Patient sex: M
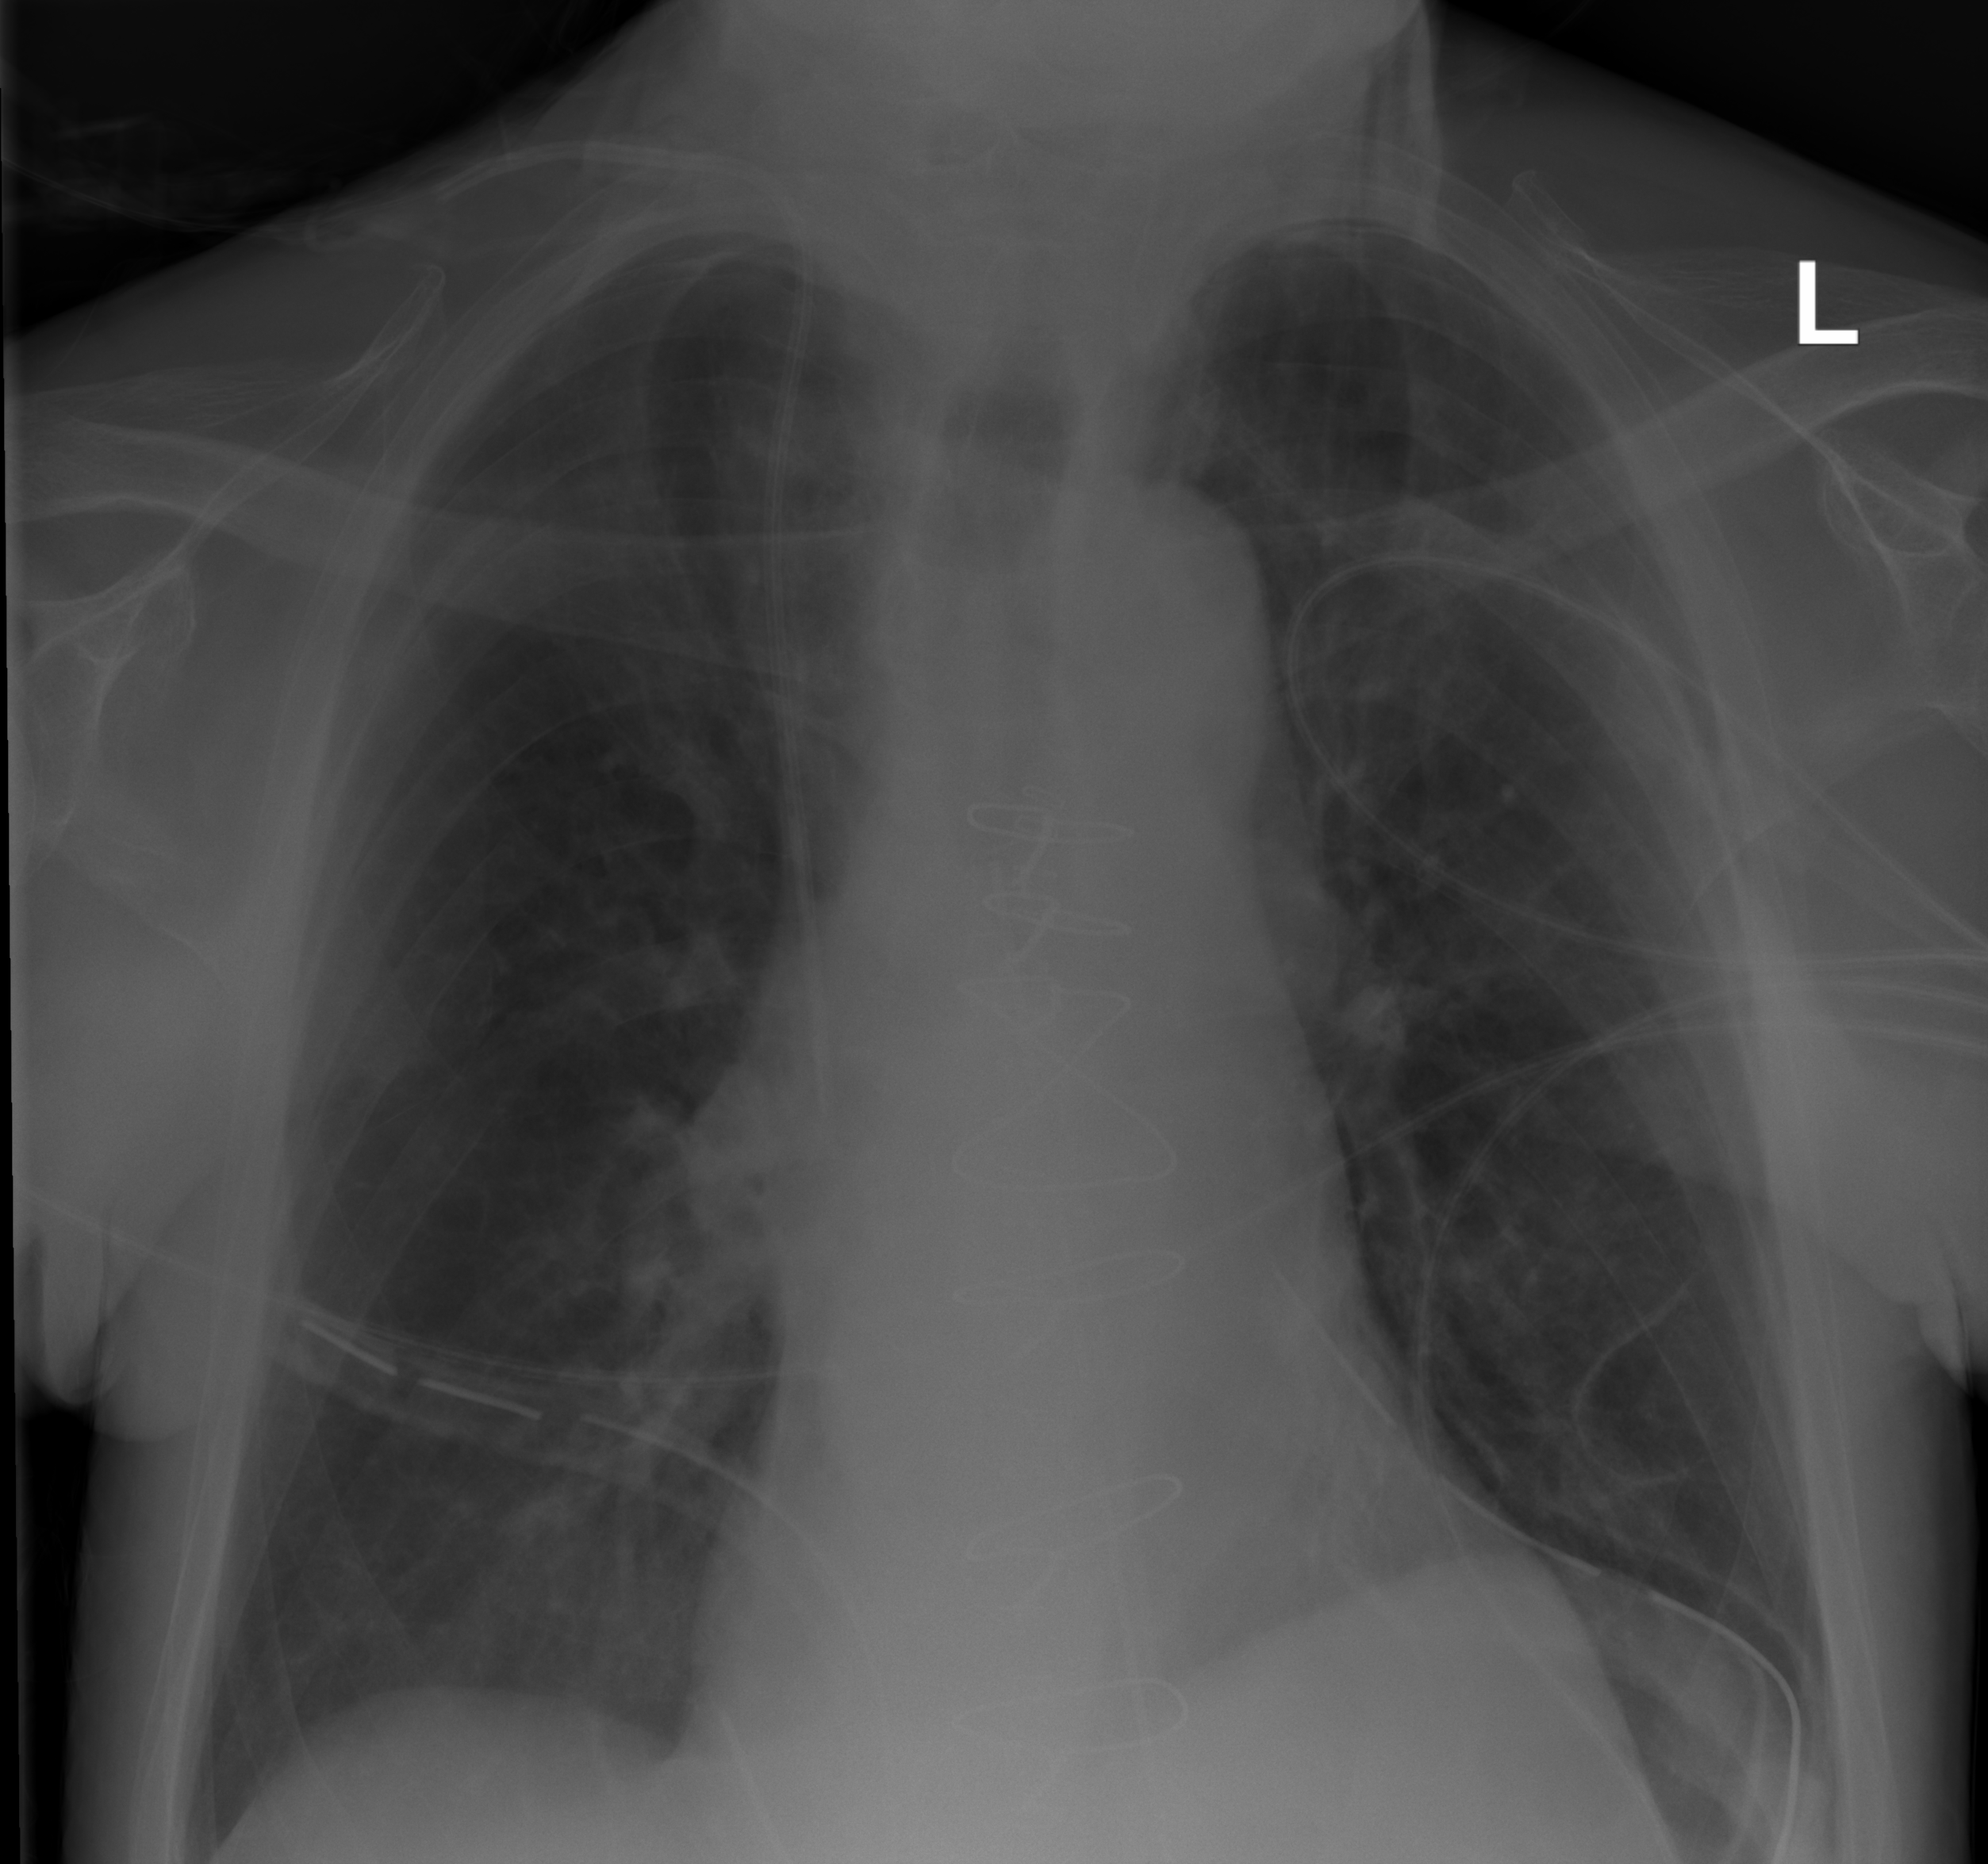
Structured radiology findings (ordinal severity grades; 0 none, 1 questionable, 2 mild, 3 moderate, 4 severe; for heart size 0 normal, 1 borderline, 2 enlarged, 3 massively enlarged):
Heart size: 0
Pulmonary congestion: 0
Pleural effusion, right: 1
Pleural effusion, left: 0
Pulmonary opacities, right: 0
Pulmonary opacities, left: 0
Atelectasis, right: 1
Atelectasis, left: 1